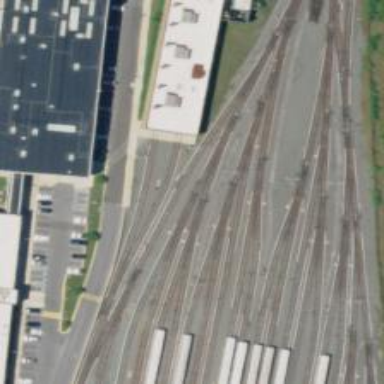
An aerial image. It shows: Electrified rail in service yard.